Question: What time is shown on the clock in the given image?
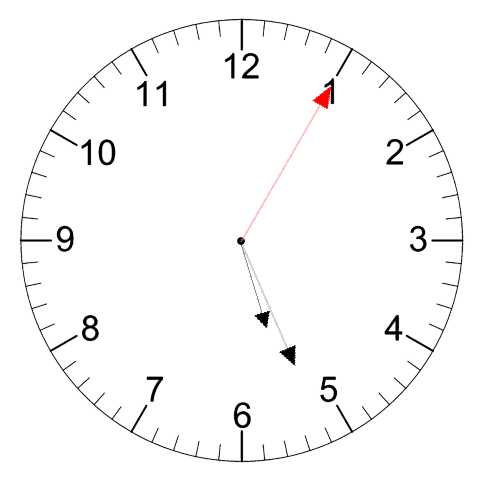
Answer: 05:26:05